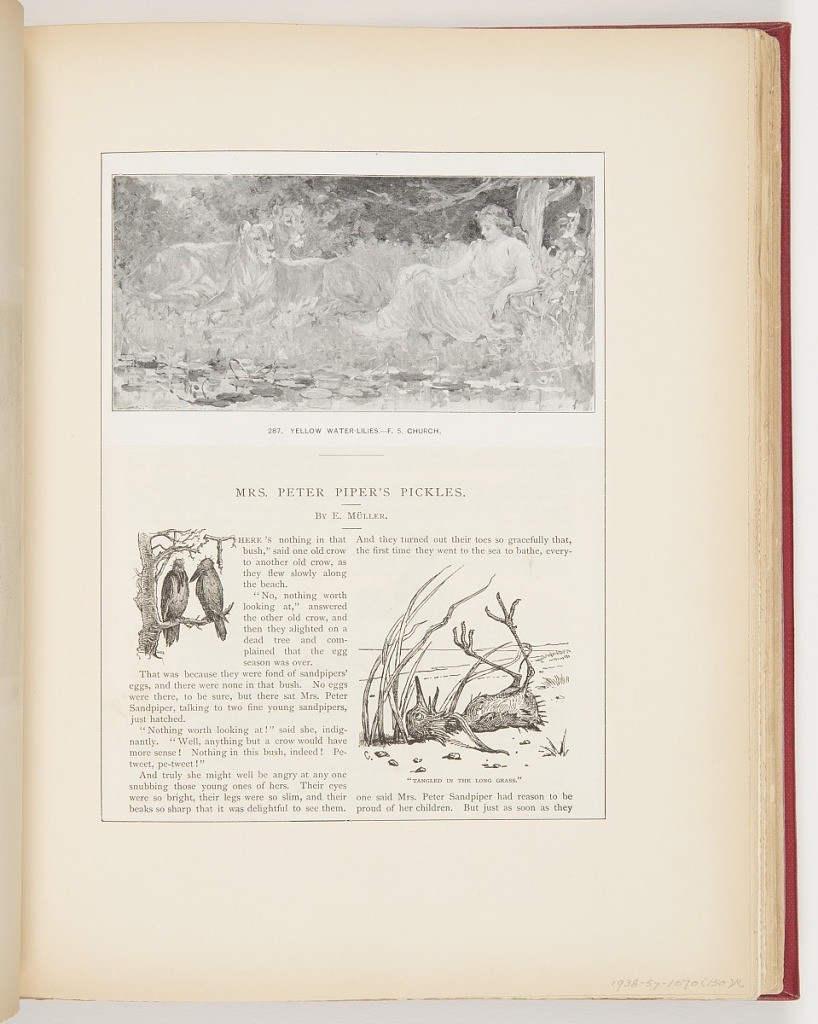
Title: Excerpt from Mrs. Peter Piper's Pickle for St. Nicholas Magazine (V, No. 8, June 1878, p. 519)
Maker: Frederick Stuart Church, American, 1842–1924
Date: June 1878
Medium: Printed in black ink on paper
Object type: Ephemera
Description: Top, clipping from catalogue. Below, short story on two crows. On the top left of the excerpt, an illustration shows two crows perched on a branch. On the bottom left, a crow lies on its back, tangled in long grass.